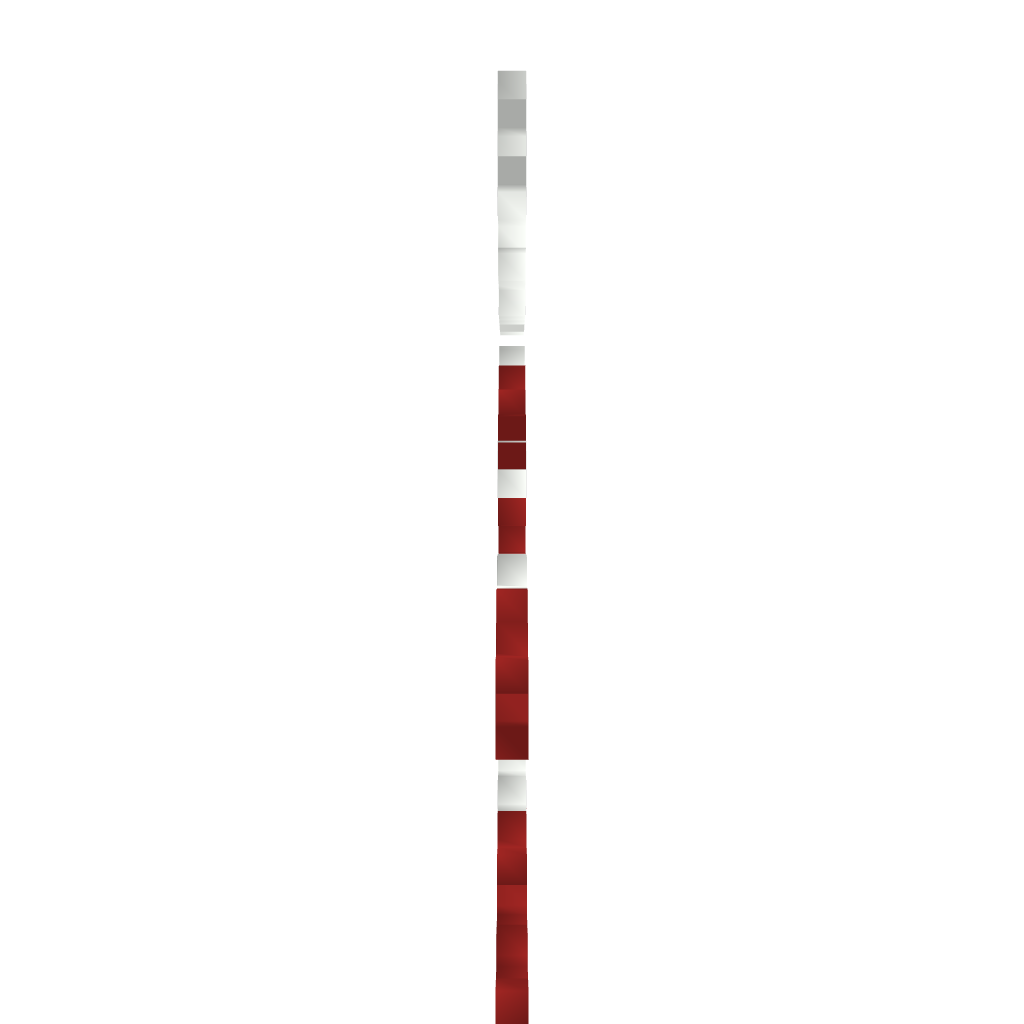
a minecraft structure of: Cutman (ErnieCIII)